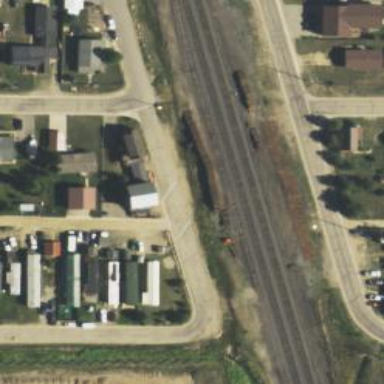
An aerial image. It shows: Railway siding with rails.